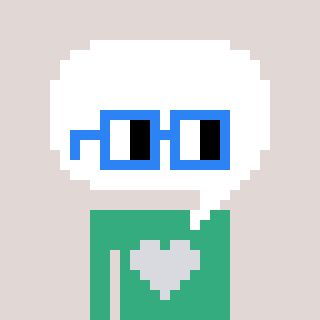
a pixel art character with square blue glasses, a speech bubble-shaped head and a teal-colored body on a warm background